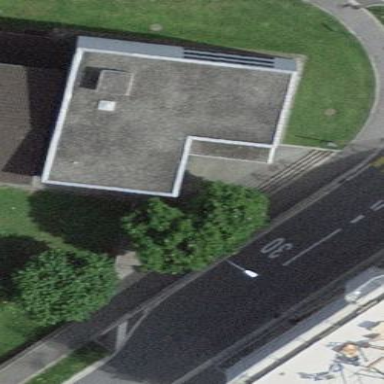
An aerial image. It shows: Library building.